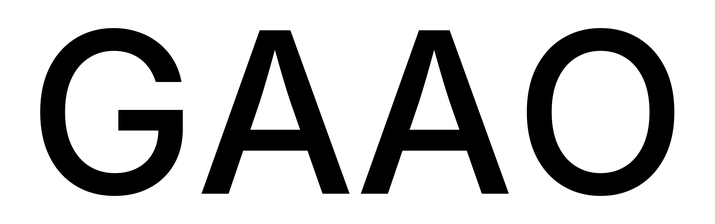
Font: Inter_Medium